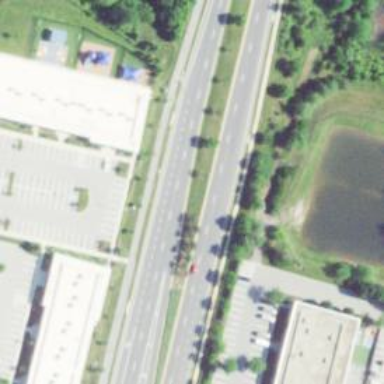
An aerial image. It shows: Expressway with asphalt surface classified as trunk highway.